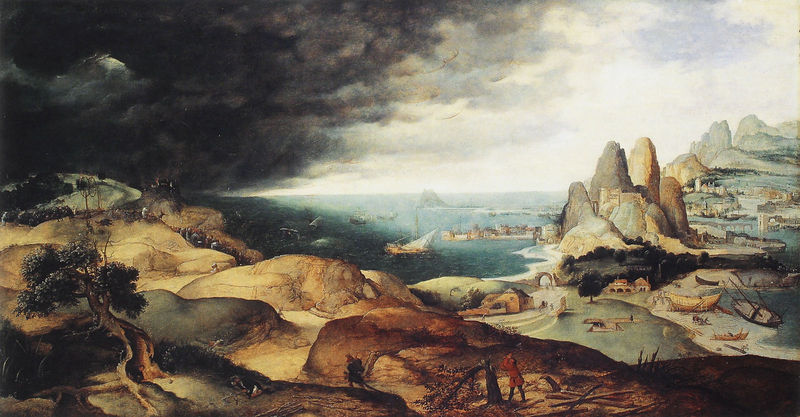
Titel: Landschaft mit der Marter der Hl. Katharina
Künstler: Antwerpener Künstler
Institution: Washington, National Gallery of Art
Schlagwörter: baum, berg, blau, dunkel, felsen, gewitter, mann, meer, wolken, grün, landschaft, menschen, see, stadt, ufer, hell, schwarz, wolke, mensch, häuser, rauch, dunkelheit, boote, küste, schiff, schiffe, segel, segelboot, düster, berge, dünen, dorf, naiv, hafen, werft, romantik, angst, not, sturm, wetter, bedrohlich, bedrohung, holzfäller, häser, schif, dunkle wolken, verge